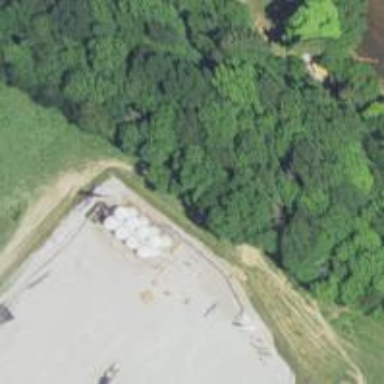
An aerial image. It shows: Storage tank that is man-made.